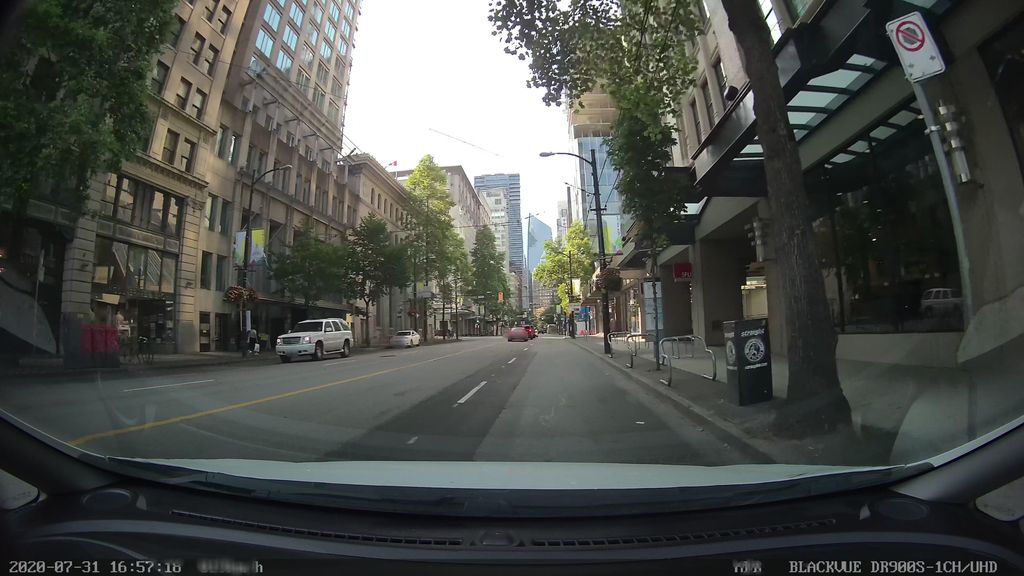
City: vancouver